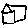
Label: house